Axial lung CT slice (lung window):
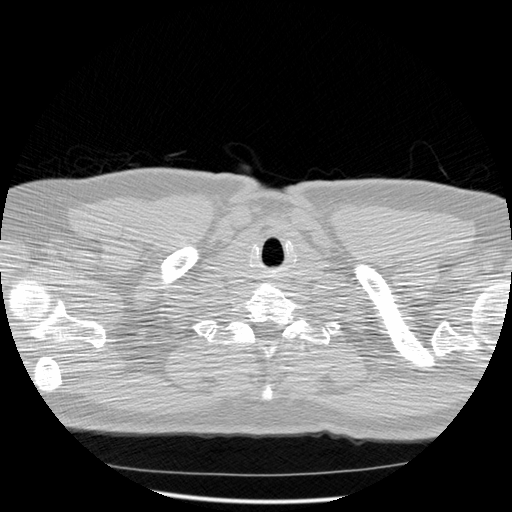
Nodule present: no